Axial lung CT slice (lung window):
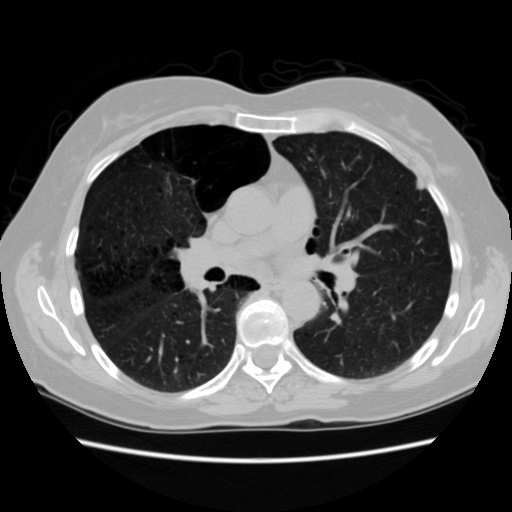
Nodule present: yes
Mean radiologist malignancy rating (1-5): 2.333